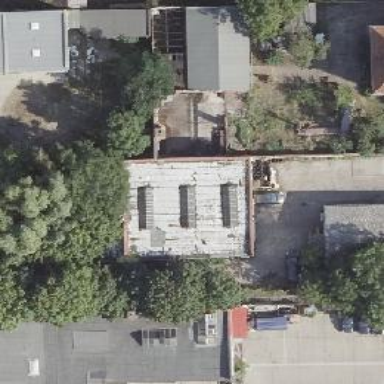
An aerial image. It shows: Car repair shop.